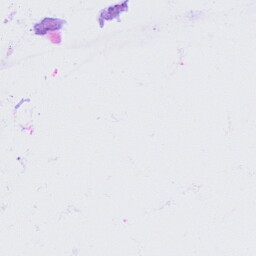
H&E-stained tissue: Cervix